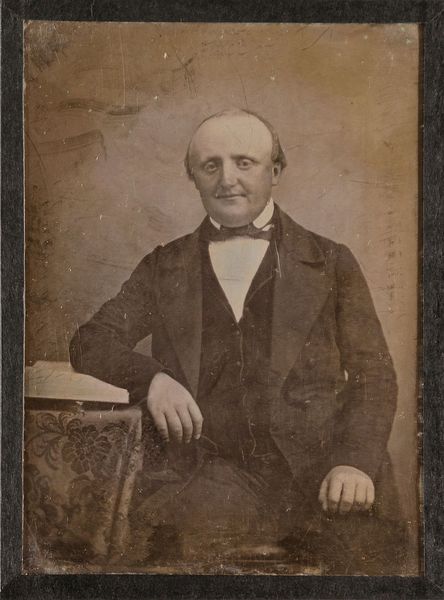
Titel: August Holm, wahrscheinlich der am 8. Nov. 1826 in Kirchwerder geborene Landwirt
Standort: Hamburg
Institution: Museum für Kunst und Gewerbe Hamburg
Schlagwörter: mann, portrait, figur, foto, fotografie, photographie, photo, lichtbild, daguerreotypie, bildwerke, angewandte und bildende kunst, hessische systematik, porträt, porträtfotografie, porträtphotographie, hüftbild